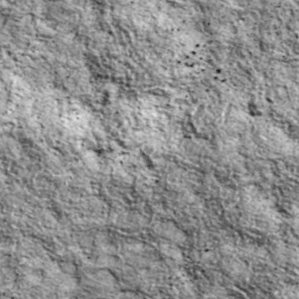
Label: non_frost